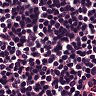
Metastatic tissue present: no